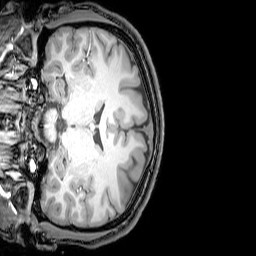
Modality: T1w
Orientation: coronal
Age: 23
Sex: male
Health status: healthy
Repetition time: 0.081 s
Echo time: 0.037 s